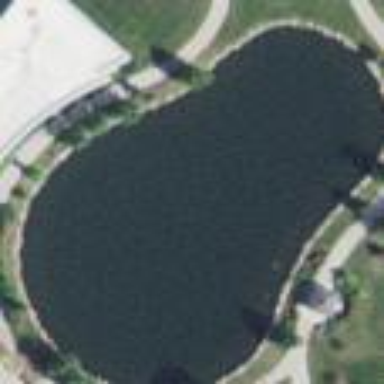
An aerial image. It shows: Pond with natural water.